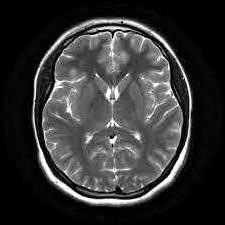
Label: notumor